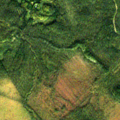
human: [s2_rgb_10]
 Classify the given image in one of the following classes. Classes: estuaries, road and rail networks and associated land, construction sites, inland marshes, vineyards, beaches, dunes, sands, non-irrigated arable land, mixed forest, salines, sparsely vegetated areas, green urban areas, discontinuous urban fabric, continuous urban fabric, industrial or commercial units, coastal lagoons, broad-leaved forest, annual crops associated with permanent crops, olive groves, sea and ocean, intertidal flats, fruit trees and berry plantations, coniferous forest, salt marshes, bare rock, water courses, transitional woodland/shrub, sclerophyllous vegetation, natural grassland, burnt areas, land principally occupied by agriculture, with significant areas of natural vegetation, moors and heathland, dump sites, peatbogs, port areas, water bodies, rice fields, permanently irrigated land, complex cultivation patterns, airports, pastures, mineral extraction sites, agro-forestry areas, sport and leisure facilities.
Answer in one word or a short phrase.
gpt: coniferous forest, transitional woodland/shrub, peatbogs